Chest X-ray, AP view. Patient: 71 years old, sex F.
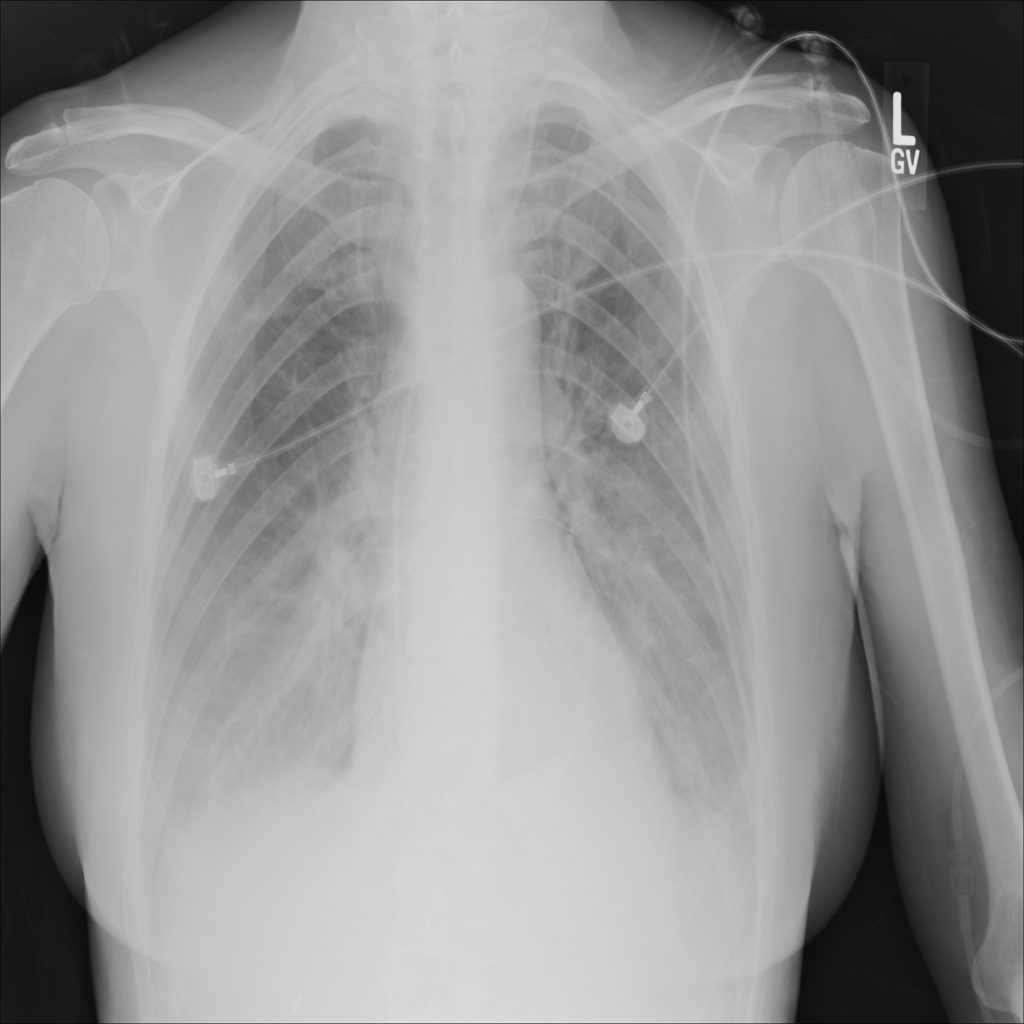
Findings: Effusion, Nodule